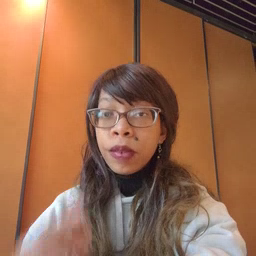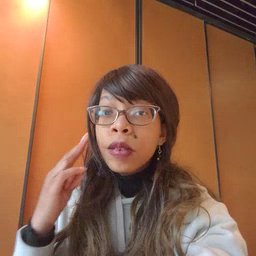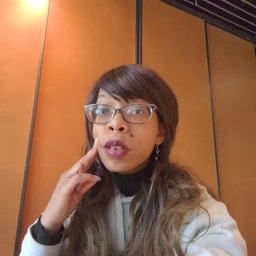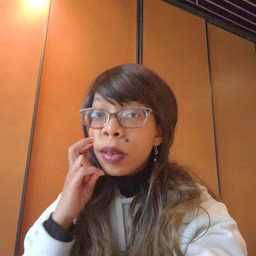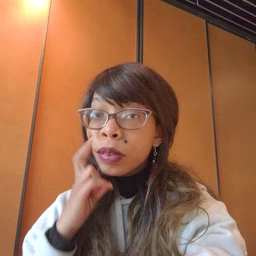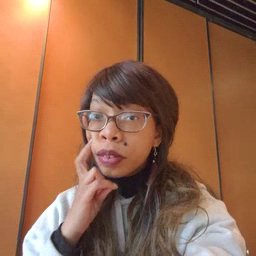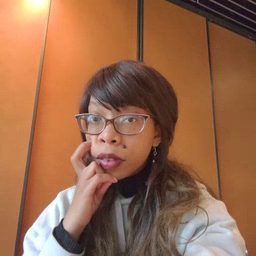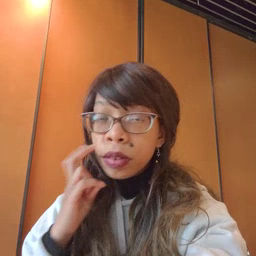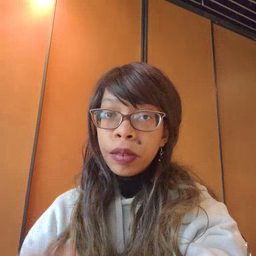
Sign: gum